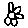
Label: flower